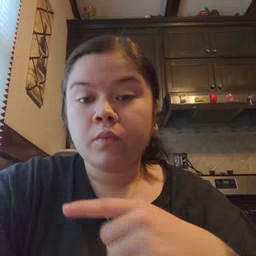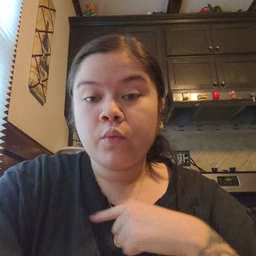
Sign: weus